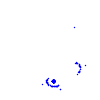
Particle: proton